Field crop: tomato
Growth stage: 2
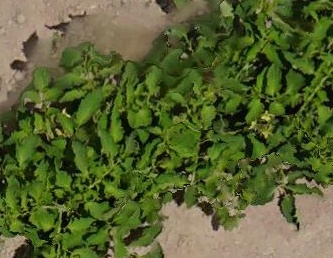
Species: tomato